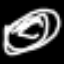
Label: donut